Question: I'm working with a Spreadsheet where I need to get the values of 2 ranges (in arrays) and return the sum of those.
I found code and tried to plug it in, but it seems to be just concatenating the 2 arrays instead of actually summing them up.
The data I'm pulling is from my spreadsheet. The arrays are 5 Columns and 23 rows. The arrays are of the same size.
Here is my function that grabs the values of each arrays. It will then run it through the Arrays_sum function I found and return and update the table with the new totals.
'''
function updateBowl(){
var row = mainSheet.getActiveCell().getRow();
var tagCol = mainSheet.getRange("HP52");
var rowNum = mainSheet.getRange("HO52");
tagCol.setValue("N4:N" + row);
rowNum.setValue(row);
var humpedData = mainSheet.getRange("HL54:HP77").getValues();
var processedTable = mainSheet.getRange("ID54:IH77");
var currentData = processedTable.getValues();
var newTotals = Arrays_sum(humpedData,currentData);
var setNewTotals = processedTable.setValues(newTotals);
Logger.log("New Totals: " + newTotals);
}
'''
This is a function I found that supposedly sums up each array that's plugged into it, but it is not working for me.
'''
function Arrays_sum(array1, array2)
{
var result = [];
var ctr = 0;
var x=0;
if (array1.length === 0)
return "array1 is empty";
if (array2.length === 0)
return "array2 is empty";
while (ctr < array1.length && ctr < array2.length)
{
result.push(array1[ctr] + array2[ctr]);
ctr++;
}
if (ctr === array1.length)
{
for (x = ctr; x < array2.length; x++) {
result.push(array2[x]);
}
}
else
{
for (x = ctr; x < array1.length; x++)
{
result.push(array1[x]);
}
}
return result;
}
'''
Any help would be appreciated!
Edit 1: Pasted picture of the log.

Edit 2: In my log picture the first value is from the first cell in the FIRST array.
The second is the first value in SECOND array.
So it seems to concatenating the first row array with the second row array.
For my testing purposes the values are the same (because of lazy) but when I can figure out the array sum, the current values and incoming values will be different.
Coopers answer worked. I'm not sure exactly what I tweaked to get it to work but this is the final working script.
It gets 2 different arrays (of the same size) and sums the values in each cell, then pastes those values into the second array (the current totals).
'''
function updateBowl(){
var row = mainSheet.getActiveCell().getRow();
var tagCol = mainSheet.getRange("HP52");
var rowNum = mainSheet.getRange("HO52");
tagCol.setValue("N4:N" + row);
rowNum.setValue(row);
var humpedData = mainSheet.getRange("HL54:HP77").getValues();
var processedTable = mainSheet.getRange("ID54:IH77");
var currentData = processedTable.getValues();
var newTotals = sumarrays(humpedData,currentData);
var setNewTotals = processedTable.setValues(newTotals);
Logger.log("New Totals: " + newTotals);
}
function sumarrays(arr1,arr2) {
var o=[];
var html='[';
arr1.forEach(function(r,i) {
o[i]=[];
if(i>0){html+=','};
html+='[';
r.forEach(function(c,j){
if(j>0){html+=','};
o[i][j]=arr1[i][j]+arr2[i][j];
html+=o[i][j];
});
html+=']';
});
html+=']';
return o;
SpreadsheetApp.getUi().showModelessDialog(HtmlService.createHtmlOutput(html), 'Output');
}
'''
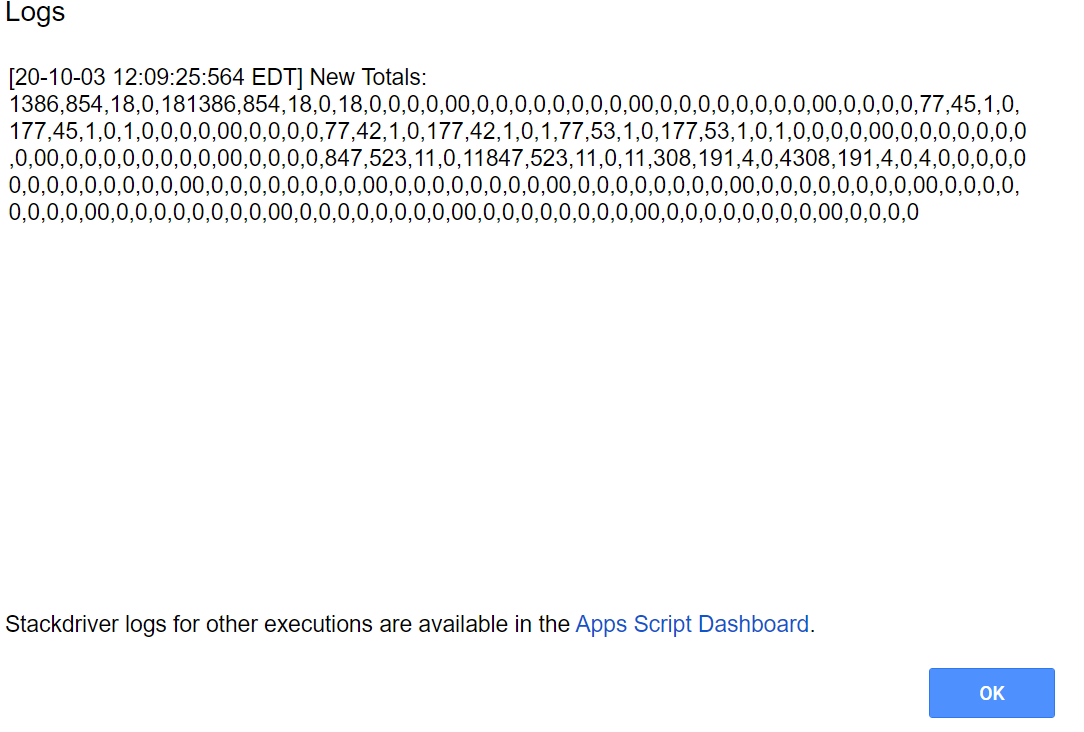
Answer: Try something like this:
'''
function arraytest() {
const ss=SpreadsheetApp.getActive();
const sh=ss.getSheetByName('Sheet1');
const a1=sh.getRange(1,1,9,9).getValues();
const a2=sh.getRange(1,10,9,9).getValues();
sumarrays(a1,a2);
}
function sumarrays(arr1,arr2) {
var o=[];
var html='[';
arr1.forEach(function(r,i) {
o[i]=[];
if(i>0){html+=','};
html+='[';
r.forEach(function(c,j){
if(j>0){html+=','};
o[i][j]=arr1[i][j]+arr2[i][j];
html+=o[i][j];
});
html+=']';
});
html+=']';
return o;
SpreadsheetApp.getUi().showModelessDialog(HtmlService.createHtmlOutput(html), 'Output');
}
'''
Data:
'''
1,10,19,28,37,46,55,64,73,82,91,100,109,118,127,136,145,154,163,172,181
2,11,20,29,38,47,56,65,74,83,92,101,110,119,128,137,146,155,164,173,182
3,12,21,30,39,48,57,66,75,84,93,102,111,120,129,138,147,156,165,174,183
4,13,22,31,40,49,58,67,76,85,94,103,112,121,130,139,148,157,166,175,184
5,14,23,32,41,50,59,68,77,86,95,104,113,122,131,140,149,158,167,176,185
6,15,24,33,42,51,60,69,78,87,96,105,114,123,132,141,150,159,168,177,186
7,16,25,34,43,52,61,70,79,88,97,106,115,124,133,142,151,160,169,178,187
8,17,26,35,44,53,62,71,80,89,98,107,116,125,134,143,152,161,170,179,188
9,18,27,36,45,54,63,72,81,90,99,108,117,126,135,144,153,162,171,180,189
'''
Output:
'''
[[83,101,119,137,155,173,191,209,227],[85,103,121,139,157,175,193,211,229],[87,105,123,141,159,177,195,213,231],[89,107,125,143,161,179,197,215,233],[91,109,127,145,163,181,199,217,235],[93,111,129,147,165,183,201,219,237],[95,113,131,149,167,185,203,221,239],[97,115,133,151,169,187,205,223,241],[99,117,135,153,171,189,207,225,243]]
'''
You can put constraints on it depending upon how the data is collected.